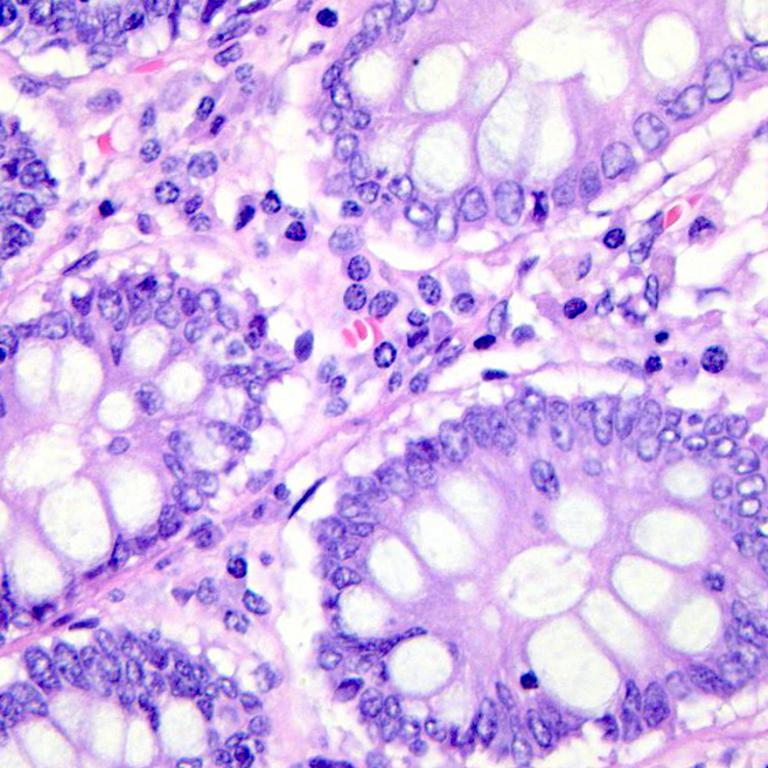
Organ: colon
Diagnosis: benign